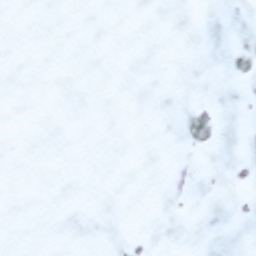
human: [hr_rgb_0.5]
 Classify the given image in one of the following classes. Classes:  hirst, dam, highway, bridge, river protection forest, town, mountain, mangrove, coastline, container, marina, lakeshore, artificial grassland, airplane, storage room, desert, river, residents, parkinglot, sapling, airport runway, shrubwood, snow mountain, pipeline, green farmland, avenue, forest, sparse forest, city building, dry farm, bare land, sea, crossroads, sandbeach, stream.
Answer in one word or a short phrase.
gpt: snow mountain